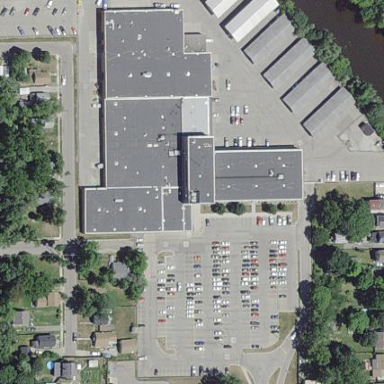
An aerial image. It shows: Building.